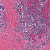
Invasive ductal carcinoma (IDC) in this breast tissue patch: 0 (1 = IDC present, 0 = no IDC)